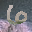
Label: 6